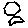
Label: hexagon